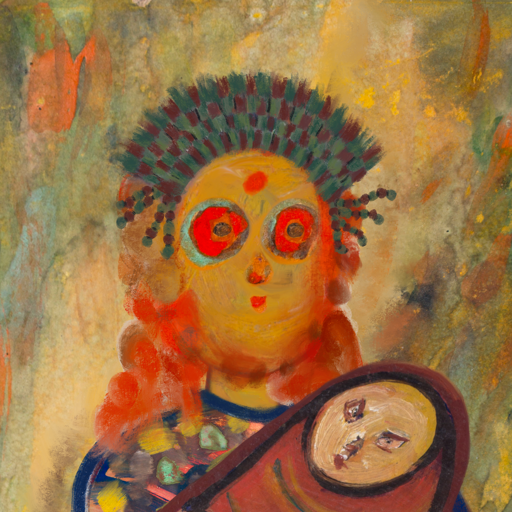
Background: Comrade, Head And Neck Front: After_Raid, Face Front: Sisters, Bust: Mother_And_Son_Mother, Hair Front: Rupkatha, Head Accessory: After_Raid_Crown, Second Necklace: Blank, Necklace: Blank, Baby: After_Raid_Baby